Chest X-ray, PA view. Patient: 50 years old, sex F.
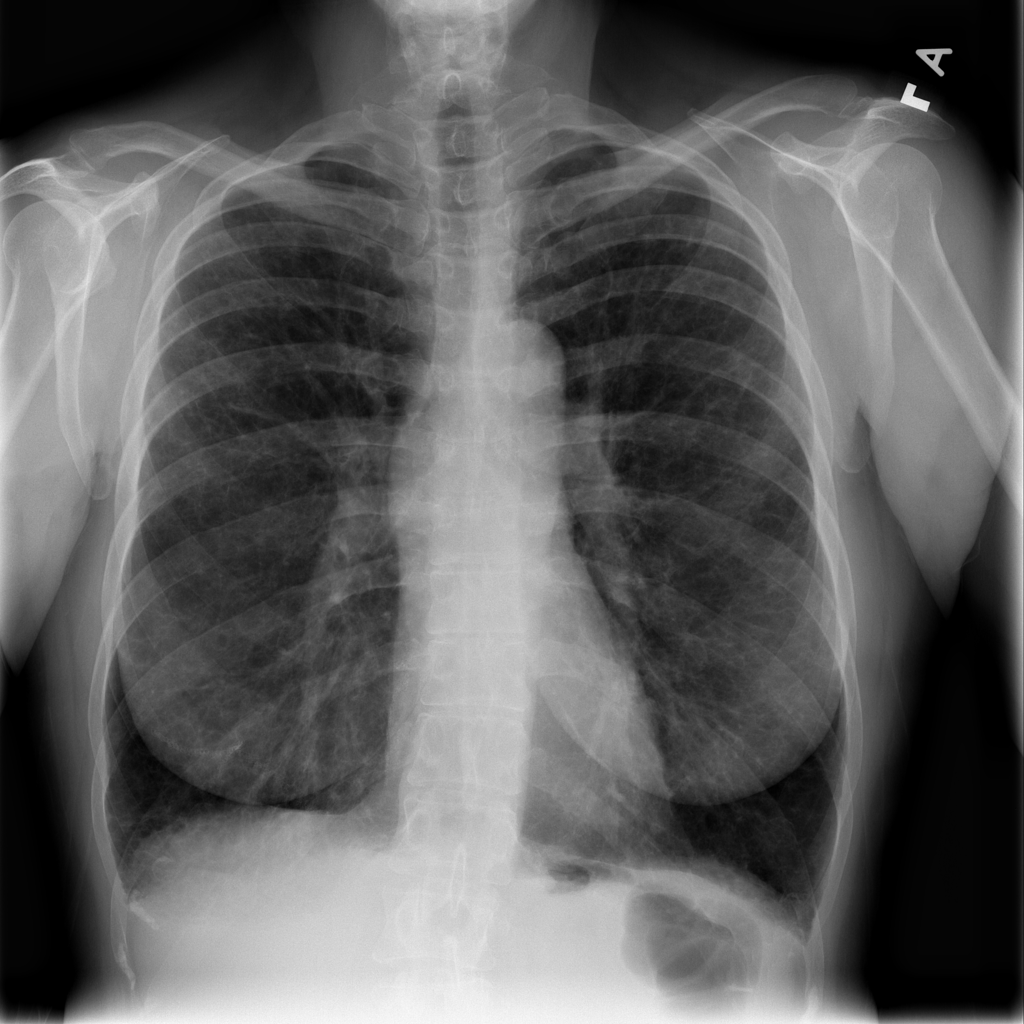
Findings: Effusion, Pneumothorax